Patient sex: F
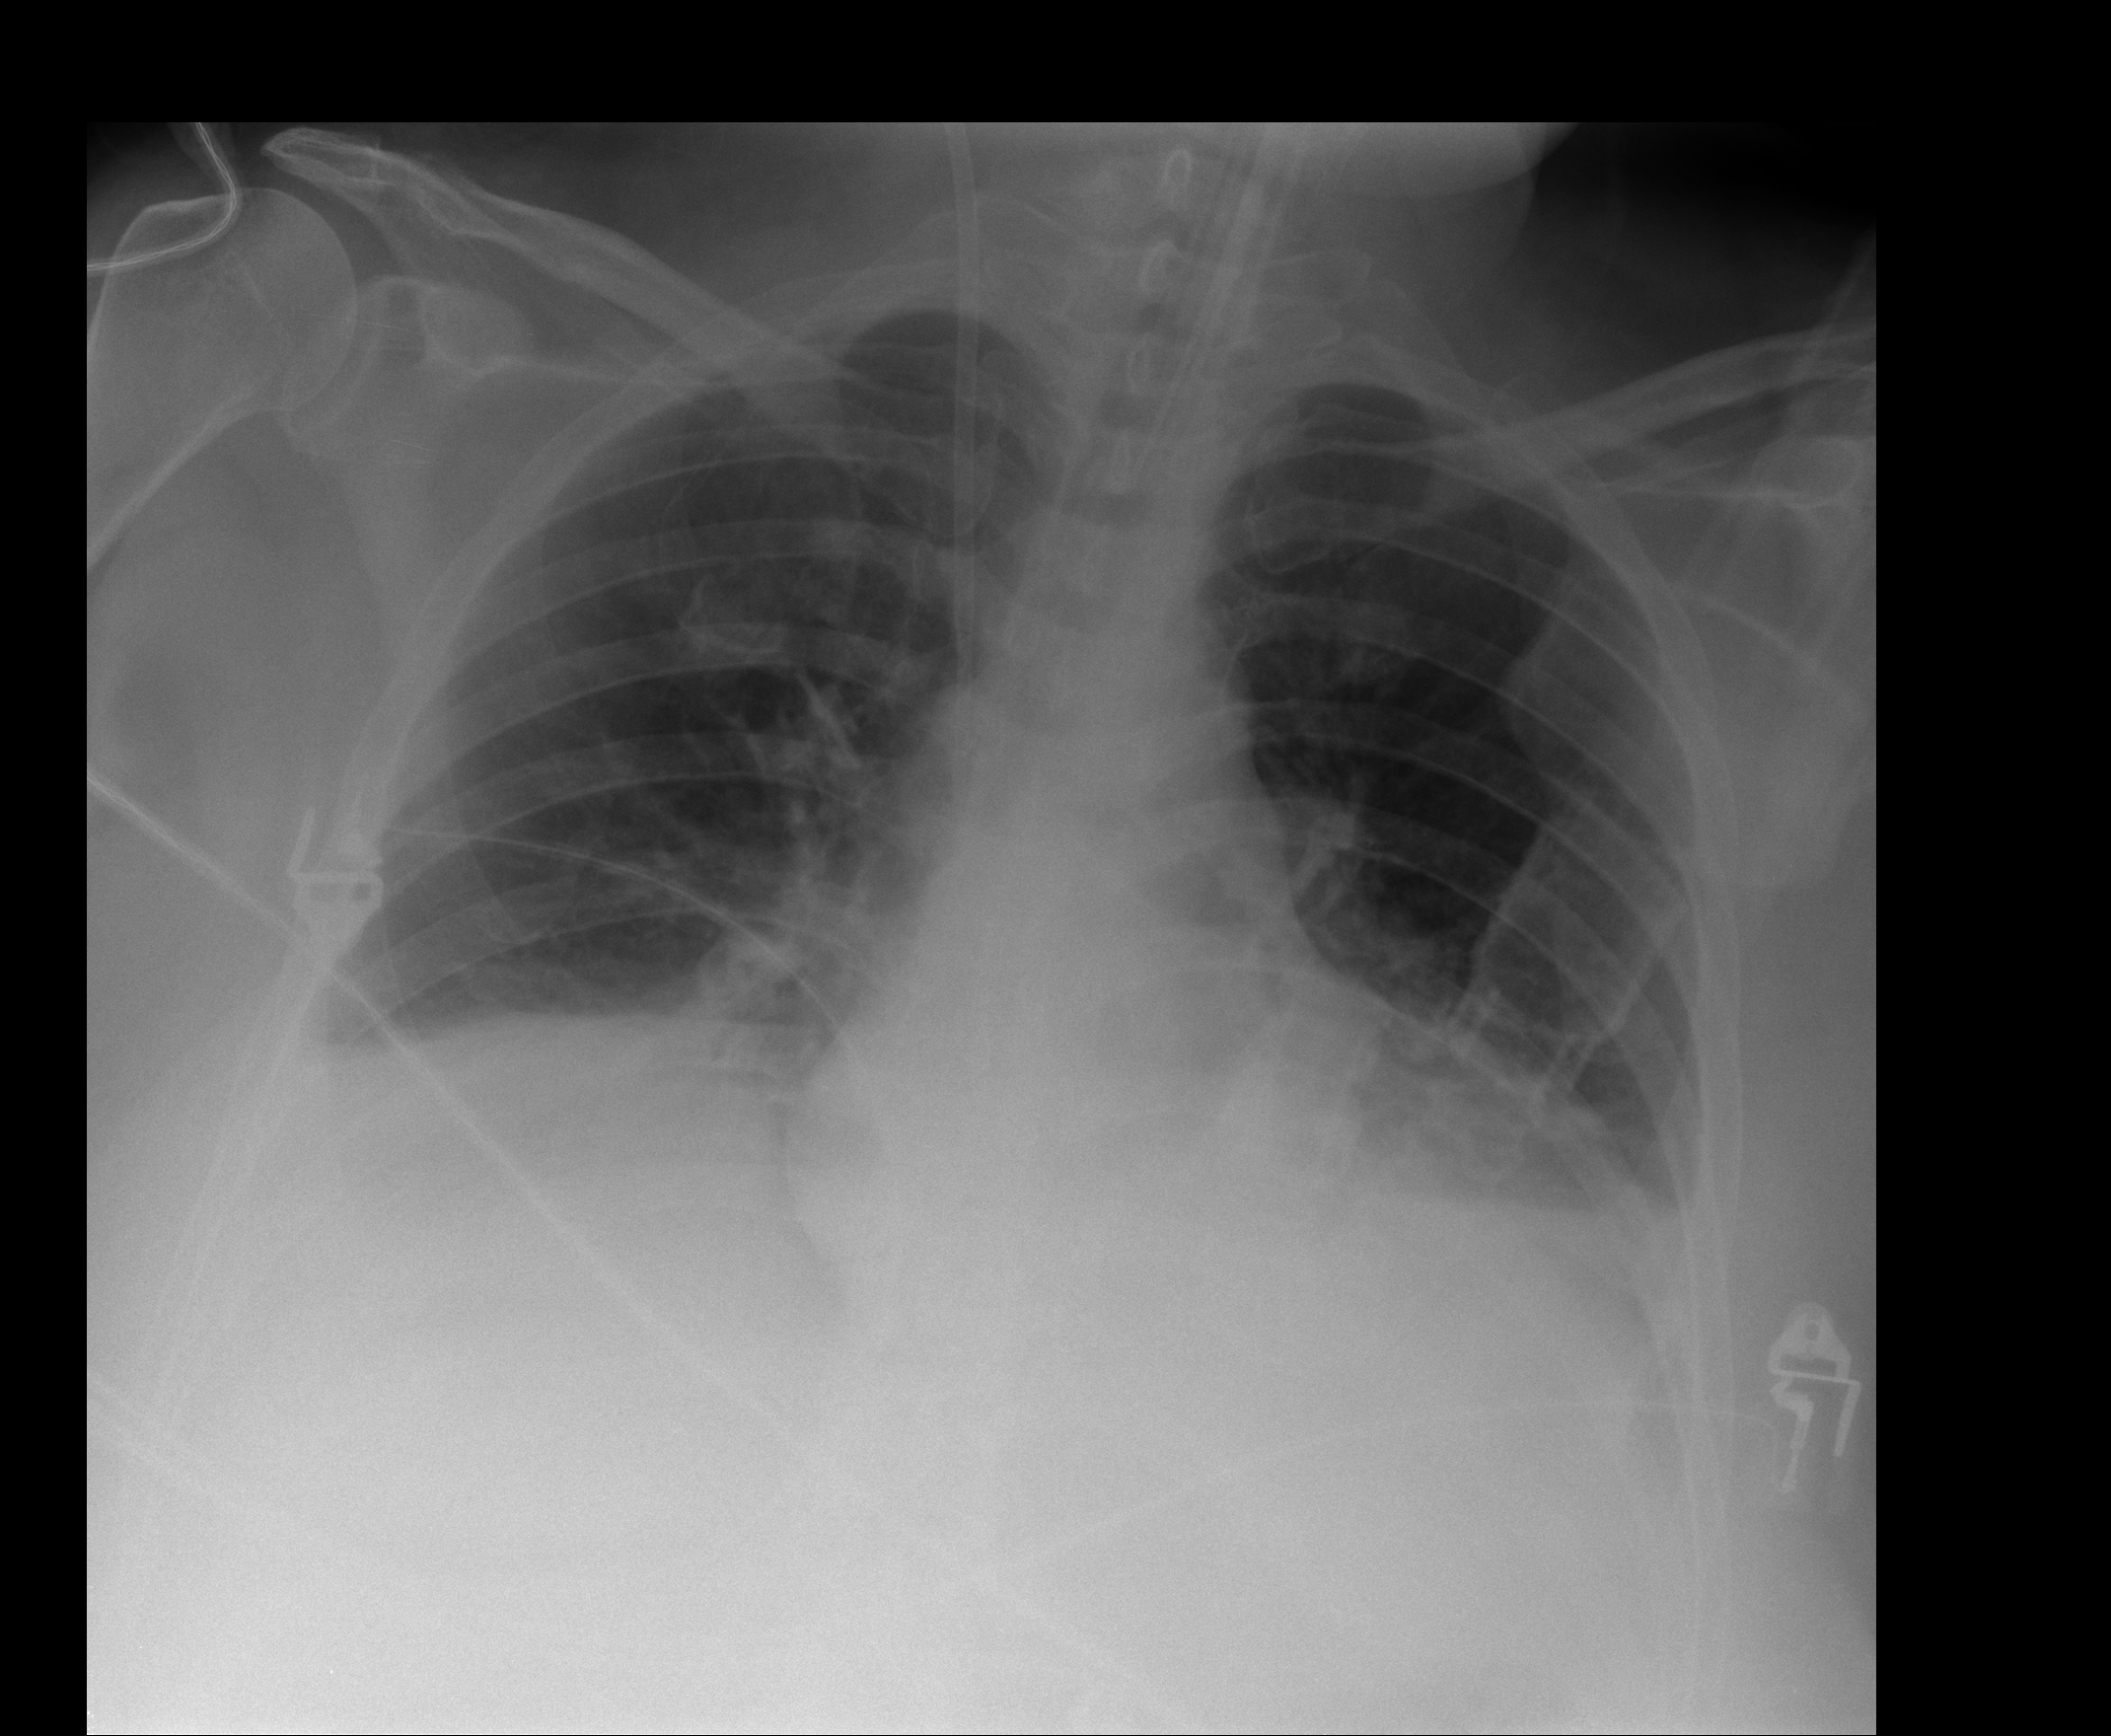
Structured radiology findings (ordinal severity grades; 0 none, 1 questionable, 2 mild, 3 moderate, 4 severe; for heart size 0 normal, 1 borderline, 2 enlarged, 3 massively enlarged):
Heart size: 2
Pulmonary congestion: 0
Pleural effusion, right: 2
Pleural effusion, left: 2
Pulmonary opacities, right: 0
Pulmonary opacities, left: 0
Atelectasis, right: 1
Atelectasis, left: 2